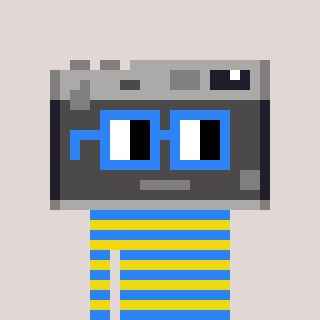
a pixel art character with square blue glasses, a camera-shaped head and a yellow-colored body on a warm background